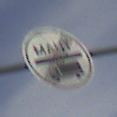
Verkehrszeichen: EndeMautpflicht
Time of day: MorningAfternoon
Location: Outdoor (Suburban)
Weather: PartlyCloudy
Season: NotSpecified
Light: Natural